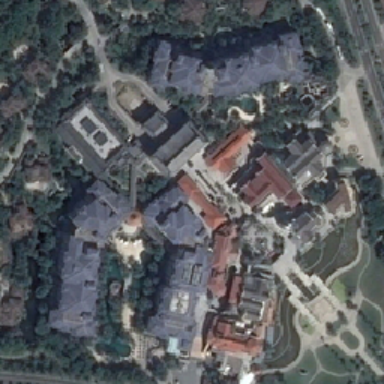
There are a lot of green trees in the resort .